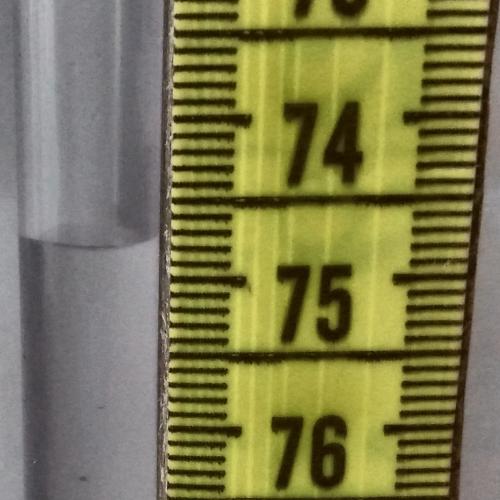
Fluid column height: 74.7 cm